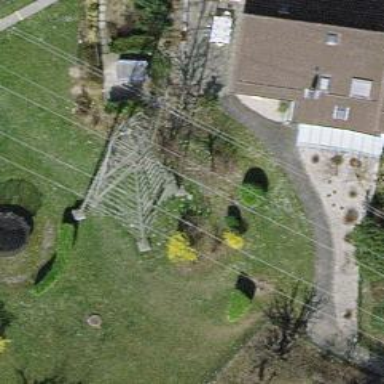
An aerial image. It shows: Lattice structure tower used for power transmission.